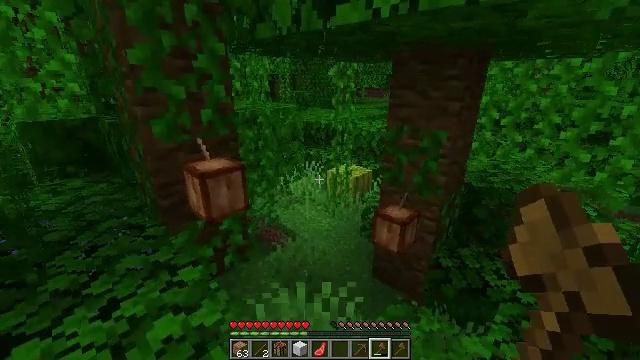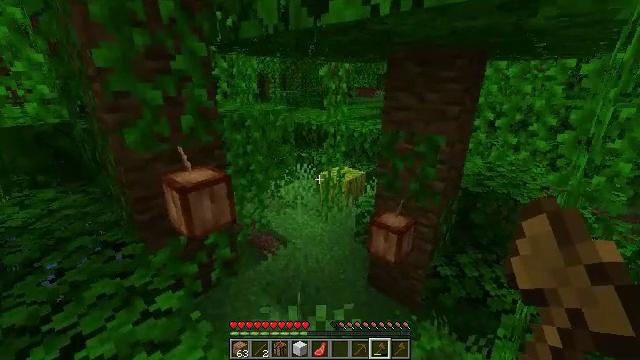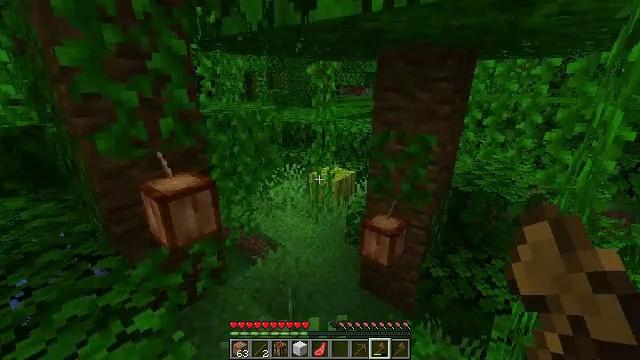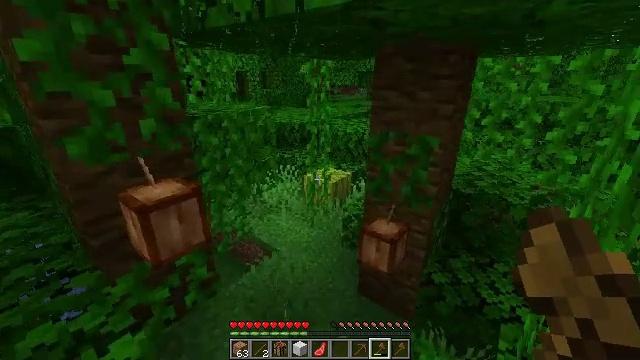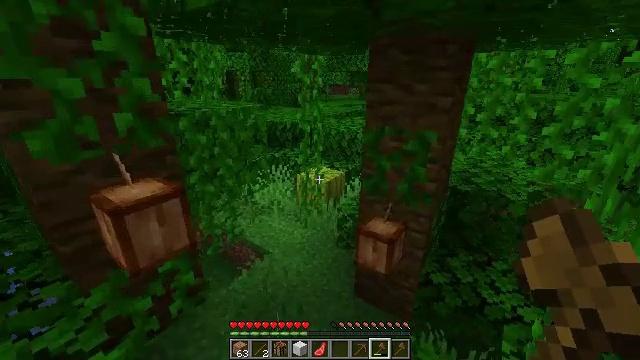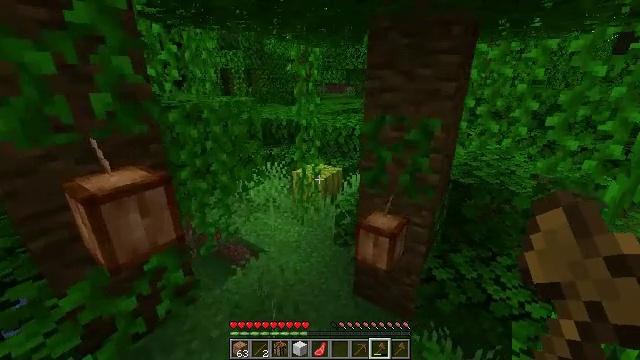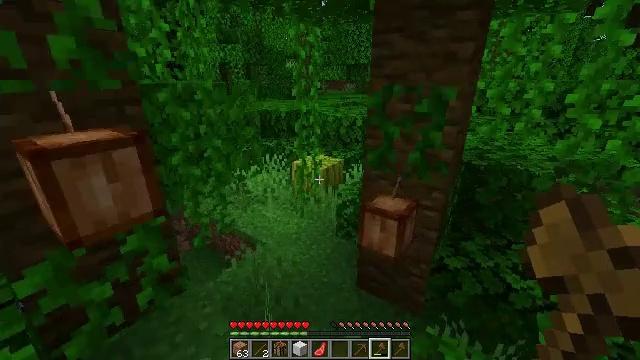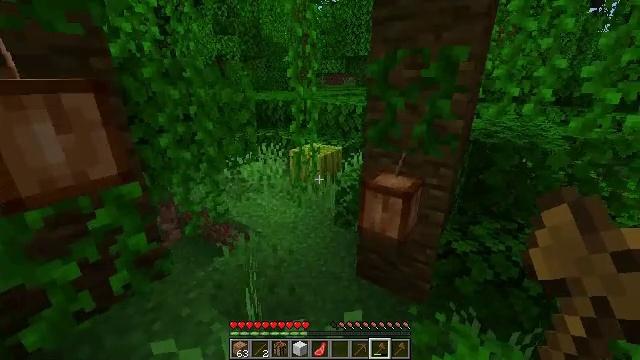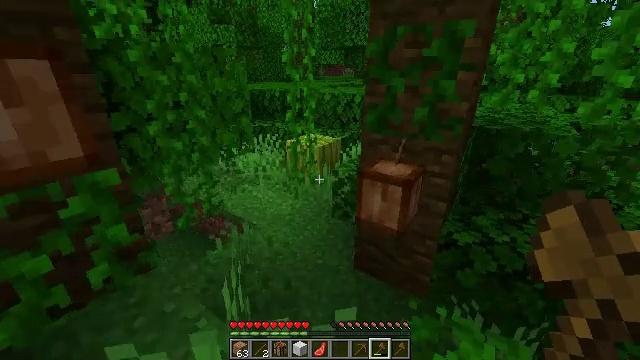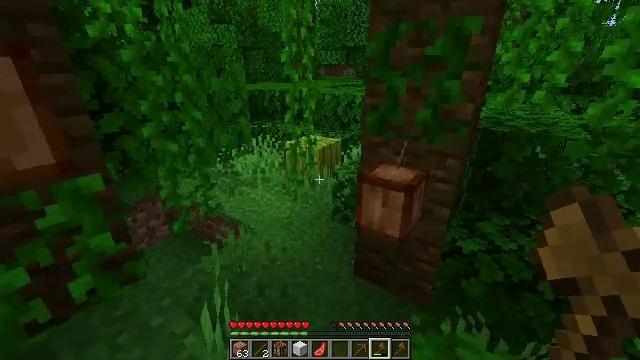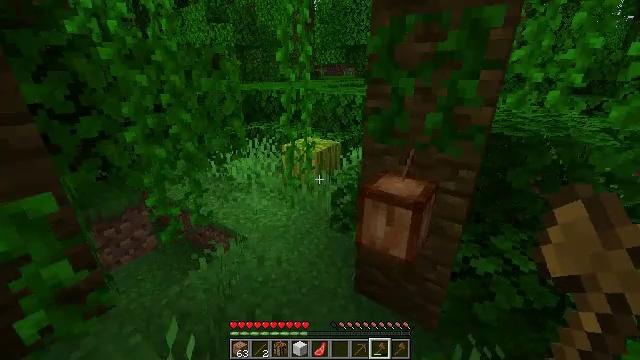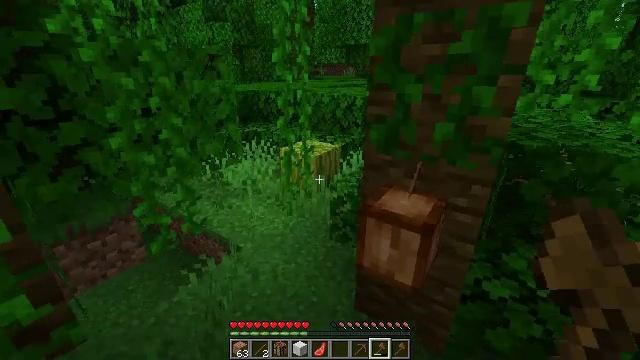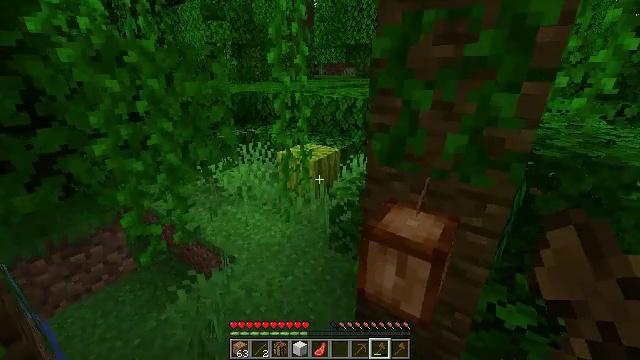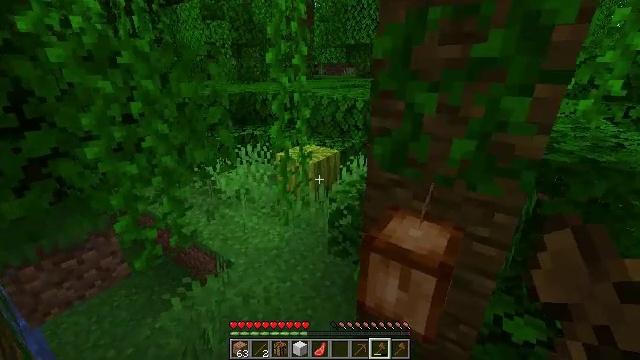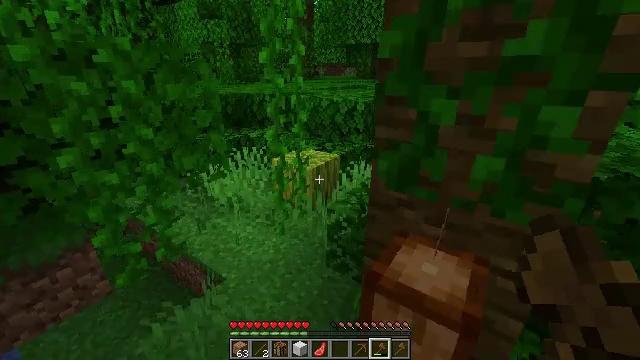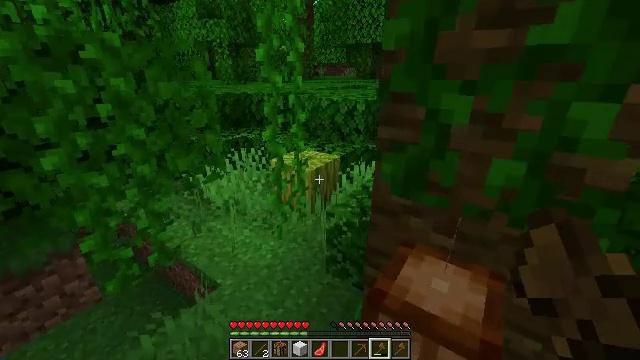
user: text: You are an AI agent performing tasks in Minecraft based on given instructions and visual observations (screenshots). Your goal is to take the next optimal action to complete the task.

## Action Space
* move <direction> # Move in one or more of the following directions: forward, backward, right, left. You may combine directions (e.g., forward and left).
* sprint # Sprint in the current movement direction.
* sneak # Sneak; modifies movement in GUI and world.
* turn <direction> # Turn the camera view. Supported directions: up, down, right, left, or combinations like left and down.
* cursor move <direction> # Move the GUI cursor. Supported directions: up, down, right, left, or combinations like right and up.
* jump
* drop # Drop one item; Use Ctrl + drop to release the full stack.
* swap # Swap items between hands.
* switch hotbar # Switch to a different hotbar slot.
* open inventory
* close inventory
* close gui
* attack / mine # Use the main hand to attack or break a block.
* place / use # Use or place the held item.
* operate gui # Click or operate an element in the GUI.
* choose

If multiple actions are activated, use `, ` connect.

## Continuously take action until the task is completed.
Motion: motion action
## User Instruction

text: Remove and gather vines.
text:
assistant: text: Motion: move forward, turn right
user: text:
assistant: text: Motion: move forward, turn right
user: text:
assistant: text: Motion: move forward, turn right
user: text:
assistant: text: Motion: move forward, turn right
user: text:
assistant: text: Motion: move forward
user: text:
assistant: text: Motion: move forward
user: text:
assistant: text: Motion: move forward
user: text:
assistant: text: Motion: move forward, turn down
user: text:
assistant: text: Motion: move forward
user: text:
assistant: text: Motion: move forward
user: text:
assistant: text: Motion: move forward
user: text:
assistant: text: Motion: move forward
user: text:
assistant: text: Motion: move forward
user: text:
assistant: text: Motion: move forward
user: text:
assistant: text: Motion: move forward
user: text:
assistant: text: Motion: move forward
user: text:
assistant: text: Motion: move forward and move left, turn left
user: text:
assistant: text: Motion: move forward and move left
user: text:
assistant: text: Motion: move forward and move left, turn down
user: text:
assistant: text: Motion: move forward and move left, turn down
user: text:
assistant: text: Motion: move forward, turn right
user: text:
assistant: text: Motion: move forward, turn right
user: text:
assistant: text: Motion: move forward, turn right
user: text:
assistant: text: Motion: move forward
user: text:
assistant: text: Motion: move forward, turn up
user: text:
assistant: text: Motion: move forward
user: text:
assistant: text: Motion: move forward
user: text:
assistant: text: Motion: move forward
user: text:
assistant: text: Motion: move forward
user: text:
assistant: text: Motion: move forward, turn down, attack / mine